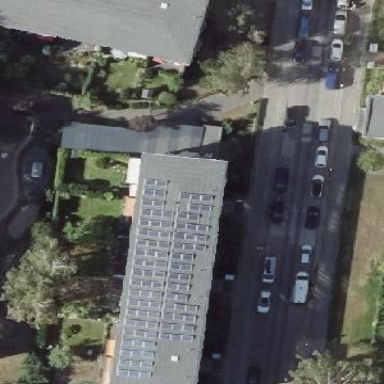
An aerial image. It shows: Apartment building with flat roof.